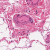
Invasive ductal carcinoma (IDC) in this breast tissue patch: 0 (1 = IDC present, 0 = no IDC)